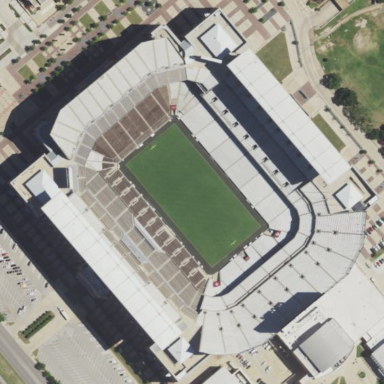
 used for leisure and sports activities."